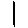
Label: line